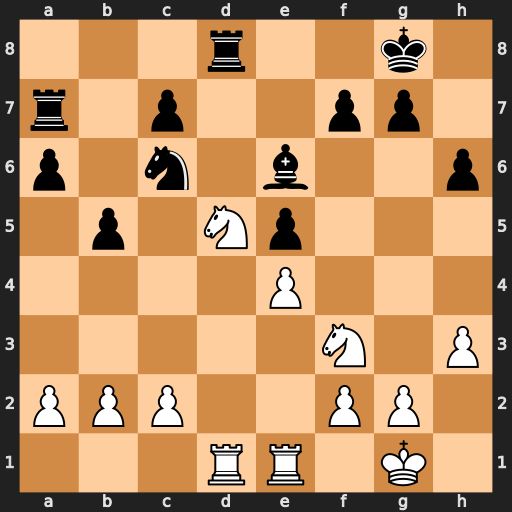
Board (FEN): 3r2k1/r1p2pp1/p1n1b2p/1p1Np3/4P3/5N1P/PPP2PP1/3RR1K1
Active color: w
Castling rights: -
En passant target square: -
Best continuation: Ne7+ Nxe7 Rxd8+